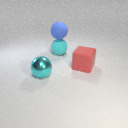
large cyan metal sphere to the left of large red rubber cube